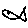
Label: fish